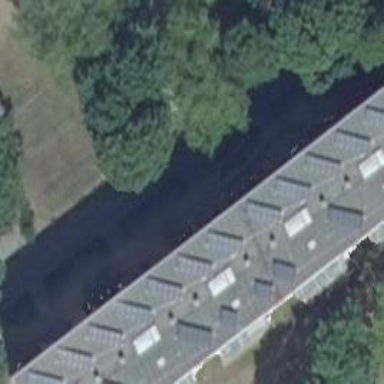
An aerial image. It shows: Residential building with flat roof.